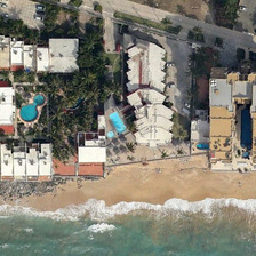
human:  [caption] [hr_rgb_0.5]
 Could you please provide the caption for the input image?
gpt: there are many people on the beach .

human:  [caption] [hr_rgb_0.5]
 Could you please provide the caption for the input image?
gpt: there are many people on the beach .

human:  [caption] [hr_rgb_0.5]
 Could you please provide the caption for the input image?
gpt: there are many people on the beach .

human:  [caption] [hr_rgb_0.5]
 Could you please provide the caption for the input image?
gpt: the use of the sea.

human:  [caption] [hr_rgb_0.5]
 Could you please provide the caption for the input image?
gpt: there are many people on the beach .